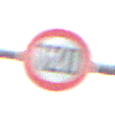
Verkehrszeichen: Geschwindigkeit120
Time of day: SunriseSunset
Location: Outdoor (Suburban)
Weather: PartlyCloudy
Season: NotSpecified
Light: Natural